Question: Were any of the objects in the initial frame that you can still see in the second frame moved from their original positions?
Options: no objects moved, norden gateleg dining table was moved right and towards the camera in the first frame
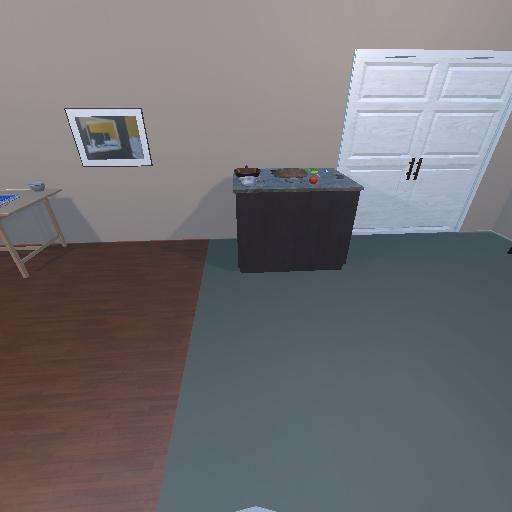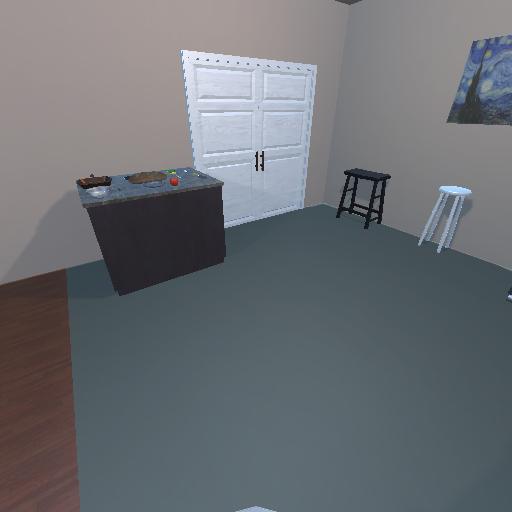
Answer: no objects moved